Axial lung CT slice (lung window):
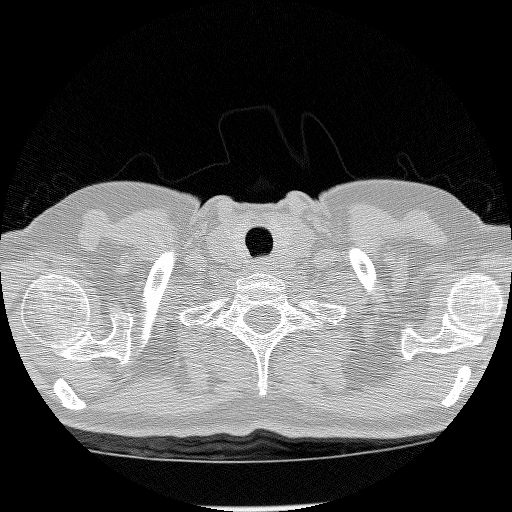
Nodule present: no